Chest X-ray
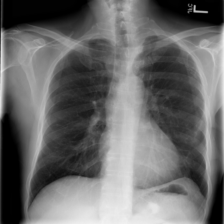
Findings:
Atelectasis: negative
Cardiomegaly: negative
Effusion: negative
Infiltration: negative
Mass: negative
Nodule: negative
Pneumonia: negative
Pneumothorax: negative
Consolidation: negative
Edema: negative
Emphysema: negative
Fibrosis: negative
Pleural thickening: negative
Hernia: negative